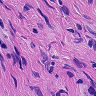
Metastatic tissue present: yes